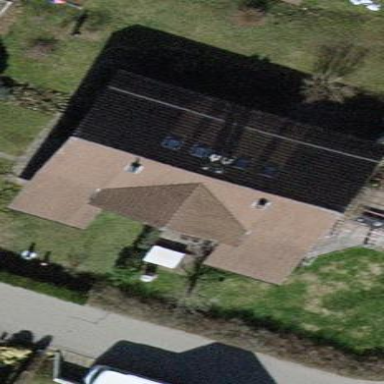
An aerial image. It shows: Semidetached house with gabled roof oriented across.